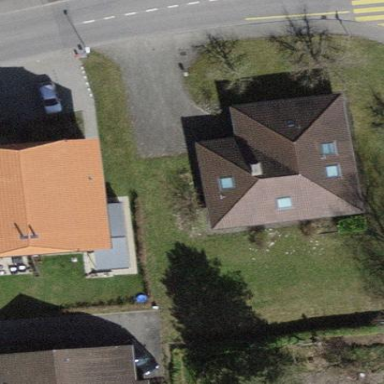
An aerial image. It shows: Residential building with tiled roof.